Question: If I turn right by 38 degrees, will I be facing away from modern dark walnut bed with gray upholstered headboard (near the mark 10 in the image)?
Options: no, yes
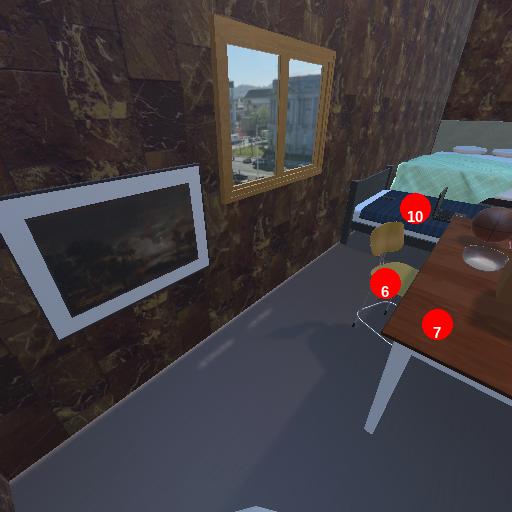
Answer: no